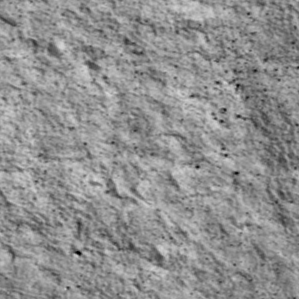
Label: non_frost